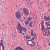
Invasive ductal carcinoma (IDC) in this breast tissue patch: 0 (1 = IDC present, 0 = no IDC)